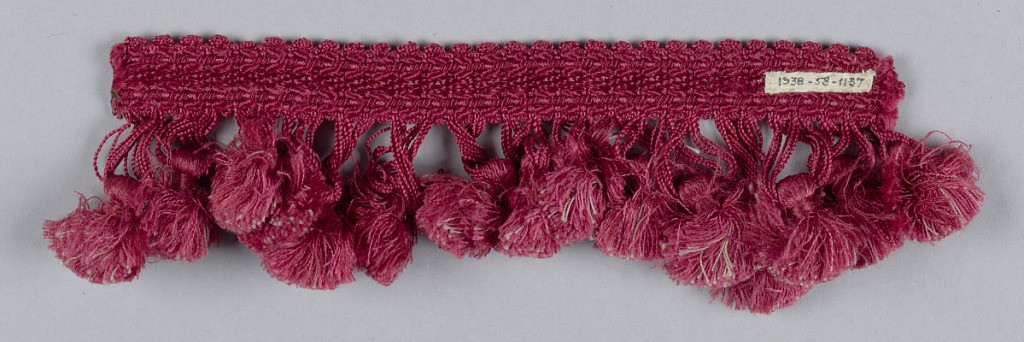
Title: Trimming
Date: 19th century
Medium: silk
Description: Red woven heading finished with loops and tassels.